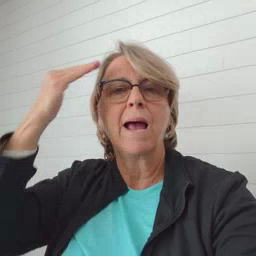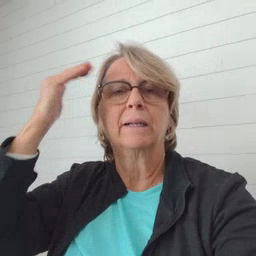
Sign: head